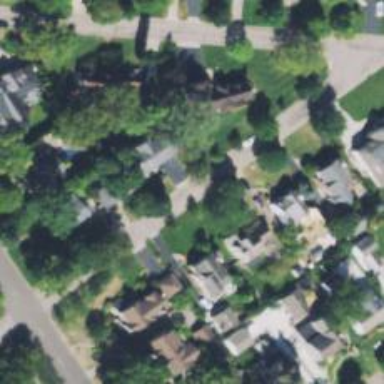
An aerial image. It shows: Residential driveway serving as service road.